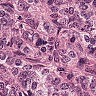
Metastatic tissue present: yes